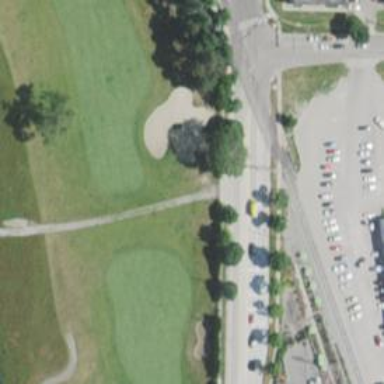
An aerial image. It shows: Service road designated as golf cart path.